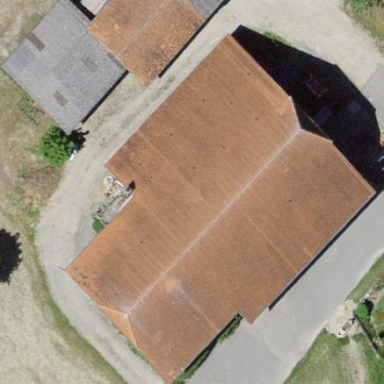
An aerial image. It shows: Farm building.